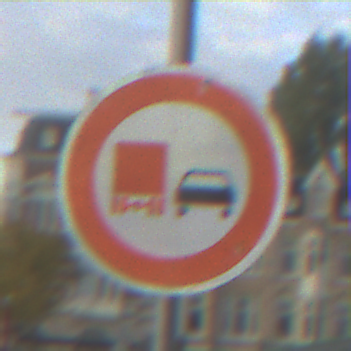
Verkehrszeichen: UeberholverbotKraftfahrzeuge
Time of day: MorningAfternoon
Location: Outdoor (Suburban)
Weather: PartlyCloudy
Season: NotSpecified
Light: Natural